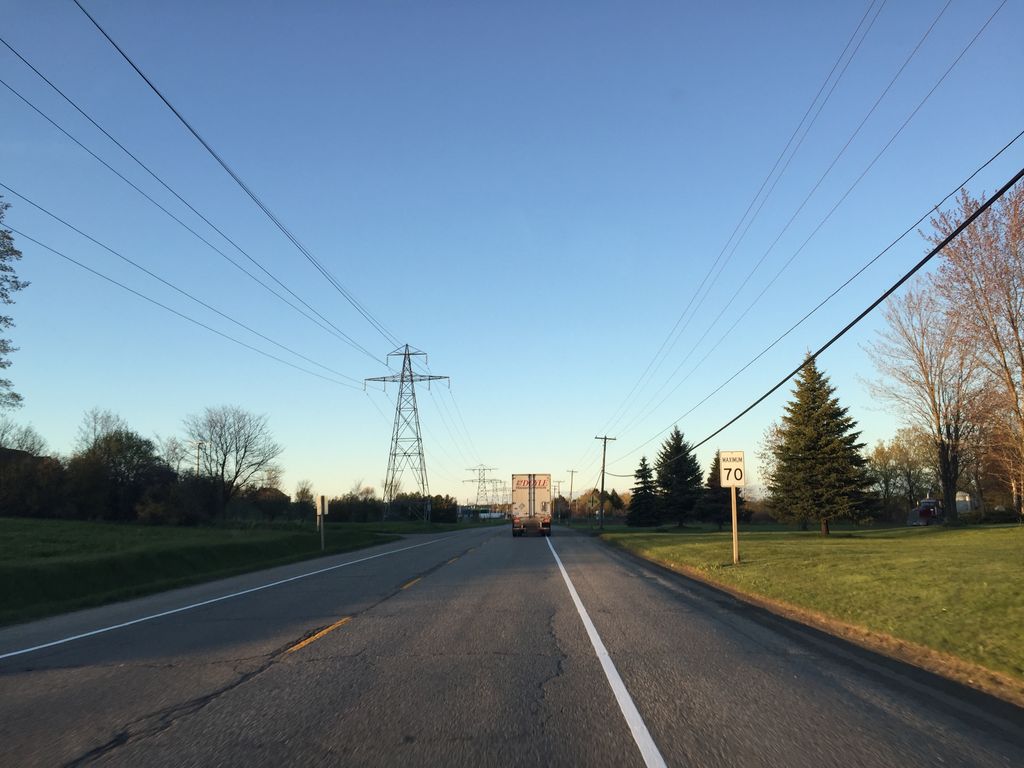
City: kitchener-waterloo